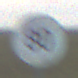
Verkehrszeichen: Geschwindigkeit80
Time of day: SunriseSunset
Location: Outdoor (RoadRail)
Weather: PartlyCloudy
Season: NotSpecified
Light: Natural